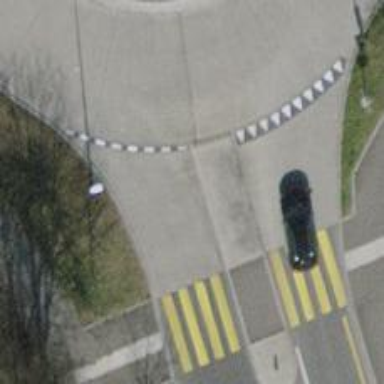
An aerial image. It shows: Road with "give way" sign.